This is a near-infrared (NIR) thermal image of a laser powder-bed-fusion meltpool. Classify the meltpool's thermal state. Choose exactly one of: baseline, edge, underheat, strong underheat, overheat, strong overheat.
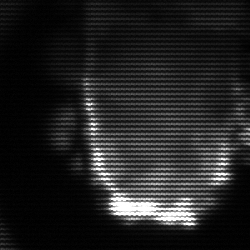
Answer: baseline